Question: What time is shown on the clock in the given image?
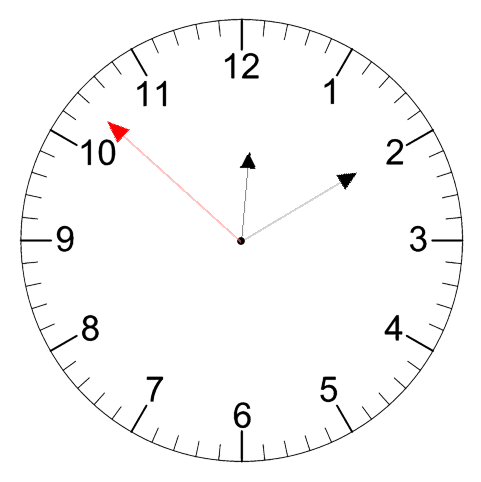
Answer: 12:09:52